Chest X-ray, PA view. Patient: 26 years old, sex M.
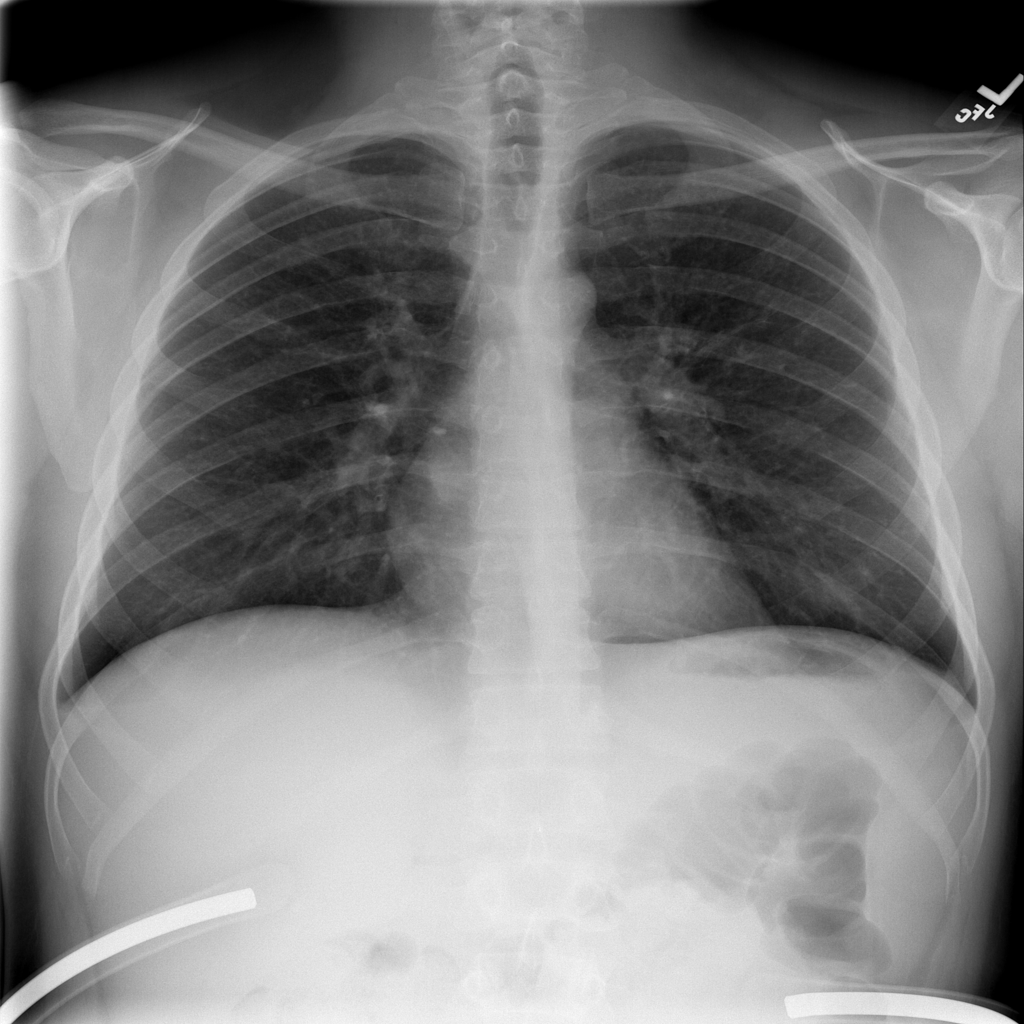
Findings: No Finding